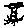
Label: tree